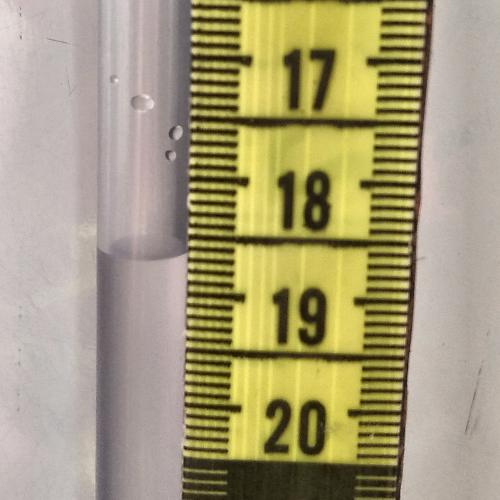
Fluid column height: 18.6 cm